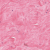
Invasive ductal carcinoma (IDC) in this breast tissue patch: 0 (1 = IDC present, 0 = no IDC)